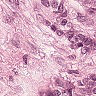
Metastatic tissue present: yes